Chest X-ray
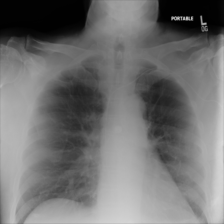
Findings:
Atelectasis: negative
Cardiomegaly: negative
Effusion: negative
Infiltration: negative
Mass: negative
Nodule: negative
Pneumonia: negative
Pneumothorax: negative
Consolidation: negative
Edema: negative
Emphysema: negative
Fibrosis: negative
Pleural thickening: negative
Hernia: negative